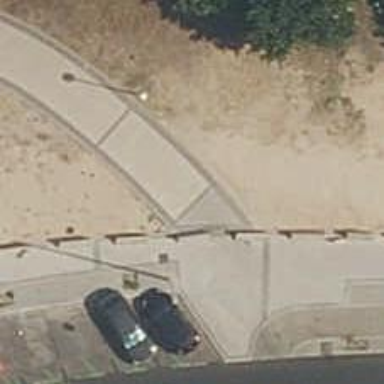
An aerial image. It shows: Sidewalk made of paving stones.